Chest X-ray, PA view. Patient: 40 years old, sex M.
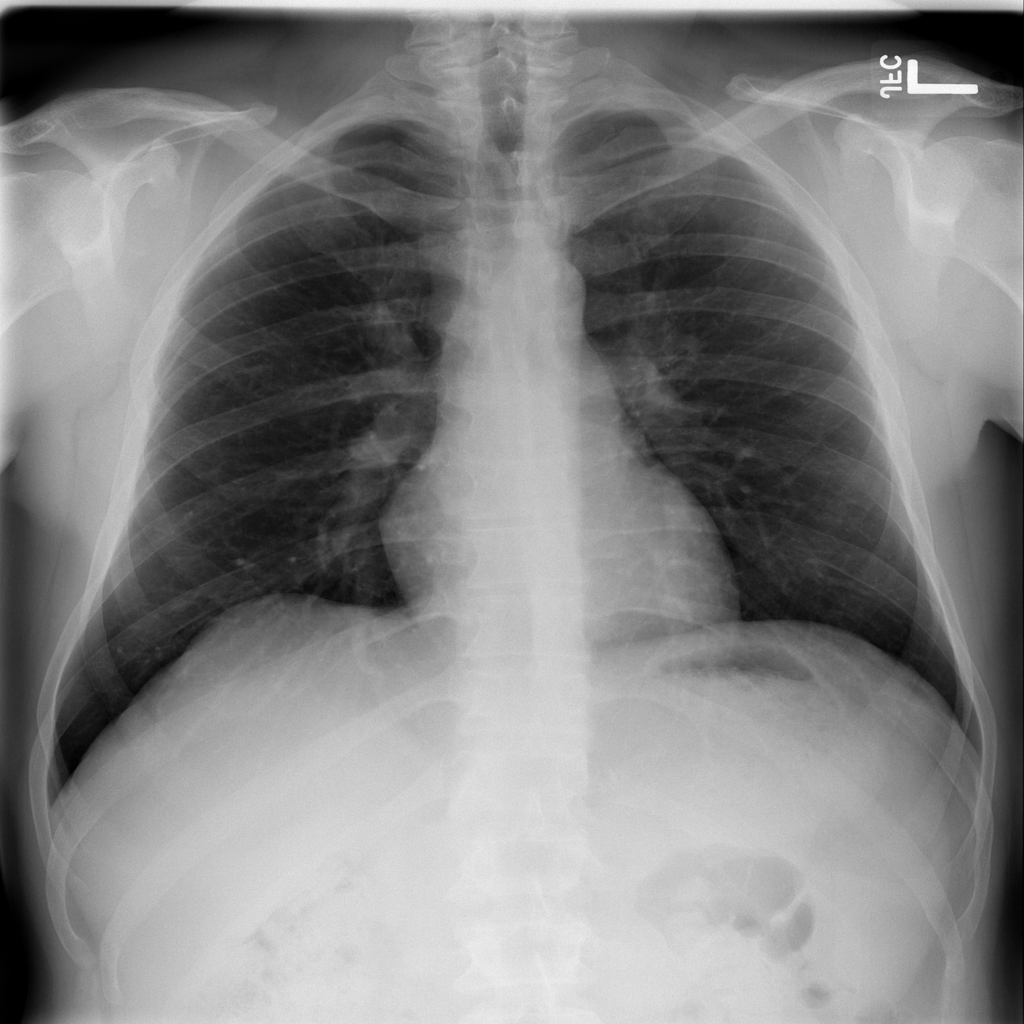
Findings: No Finding